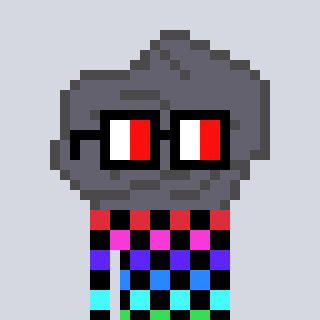
a pixel art character with square glasses with black frames and red eyes, a rock-shaped head and a grayscale-colored body on a cool background